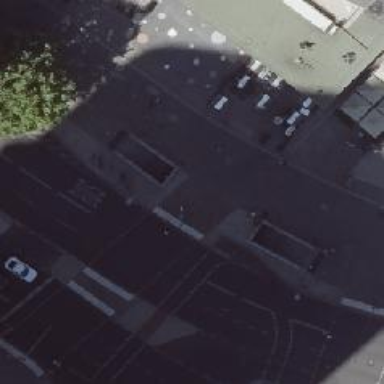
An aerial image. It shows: Sidewalk along the footway.